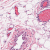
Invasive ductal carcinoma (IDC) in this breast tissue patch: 0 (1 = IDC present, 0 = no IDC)